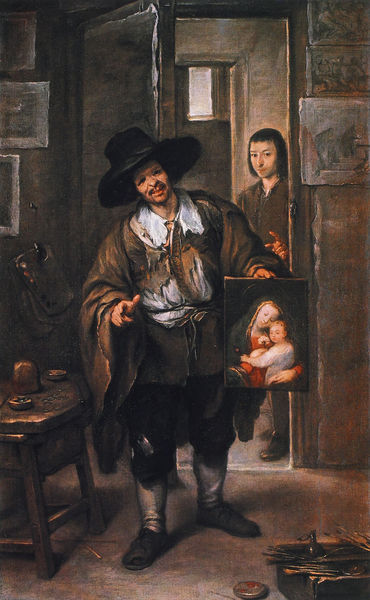
Titel: Bildhändler
Künstler: José Antolínez
Institution: München, Alte Pinakothek
Schlagwörter: gemälde, mann, braun, fenster, finger, holz, hut, männer, raum, tisch, tür, zimmer, haus, rot, hochformat, hemd, jacke, rembrandt, zerrissen, bild, innenraum, öl, interieur, mantel, schnur, strick, händler, kind, mutter, bilder, schuhe, farbe, bank, atelier, maler, türrahmen, brot, selbstporträt, krempe, eingang, verkäufer, fetzen, lumpen, künstler, leinwand, palette, pinsel, kaputt, werkstatt, werkzeug, jesus, dreck, geöffnet, tur, maria, madonna, frage, studio, zeichnungen, madonna mit kind, zerschlissen, im bild, leuchtkraft, bild-im-bild